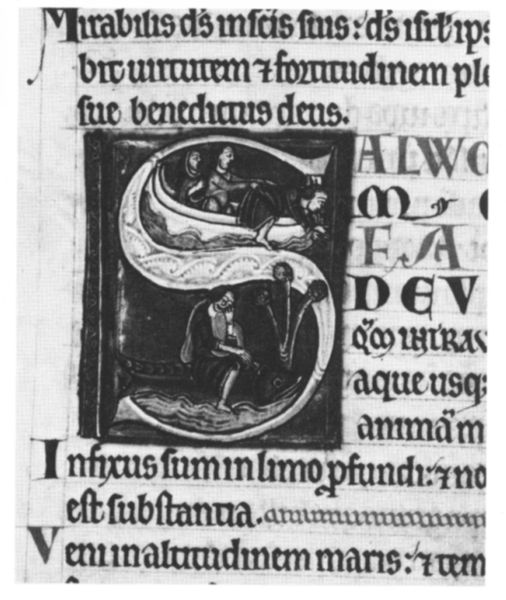
Titel: Westminster Psalter
Standort: Herstellungsort: Westminster (EU - GB); Herstellungsort: St. Albans (EU - GB)
Institution: London, British Library
Schlagwörter: gott, mann, wasser, menschen, ausschnitt, blume, blumen, frau, männer, schwarz, bibel, drei, pflanze, boot, reiten, schiff, schrift, linien, figuren, detail, verzierung, vier, buch, druck, seite, illustration, schwarzweiß, buchstabe, initiale, buchdruck, buchseite, fisch, gotisch, mittelalter, wal, absatz, sünde, handschrift, kapitel, latein, lateinisch, bot, buchmalerei, männe, anfangsbuchstabe, auschnitt, manuskript, großbuchstaben, buchstage, illumination, beginn, großbuchstabe, jonas, capitalis, s, waal, dev